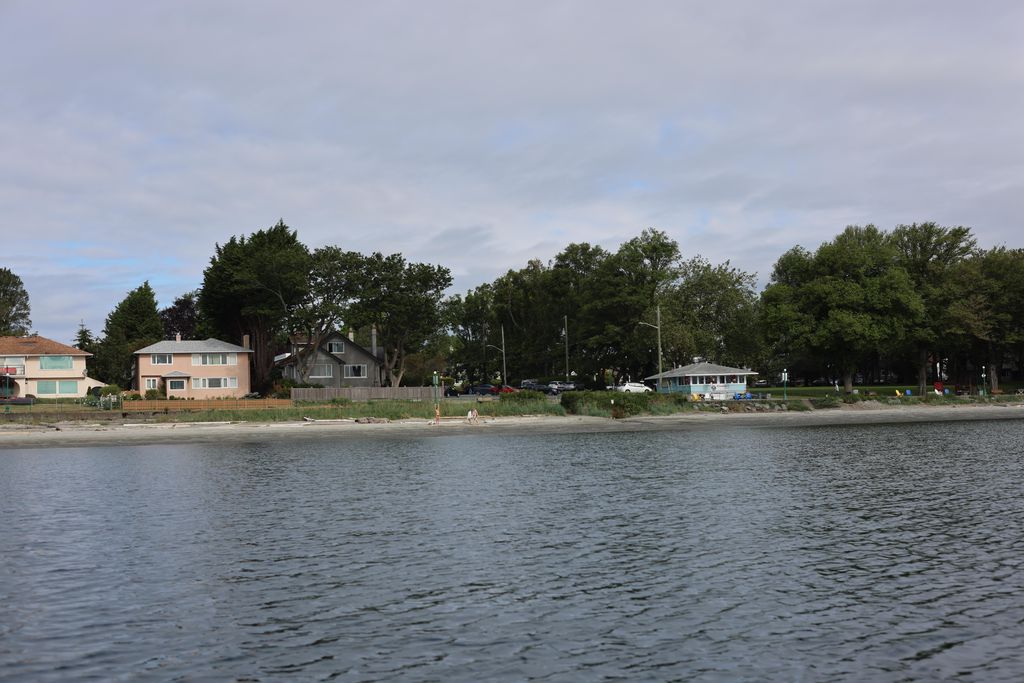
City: victoria